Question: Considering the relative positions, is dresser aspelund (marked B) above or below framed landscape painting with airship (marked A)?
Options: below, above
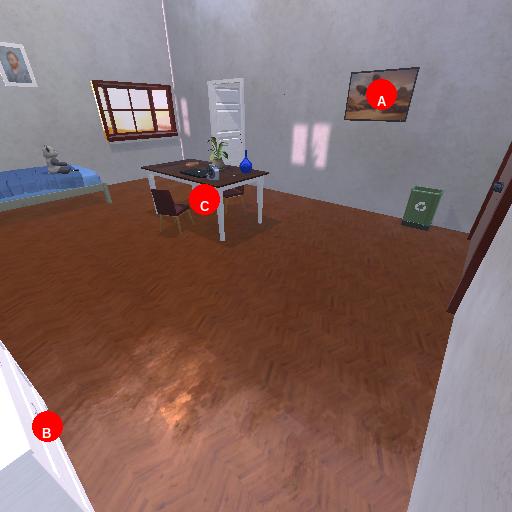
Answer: below